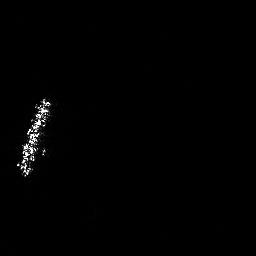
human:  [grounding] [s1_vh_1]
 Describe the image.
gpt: In the satellite image, there is  <ref>1 large ship </ref> <box>[[5, 36, 19, 69, 0]]</box> located at left.